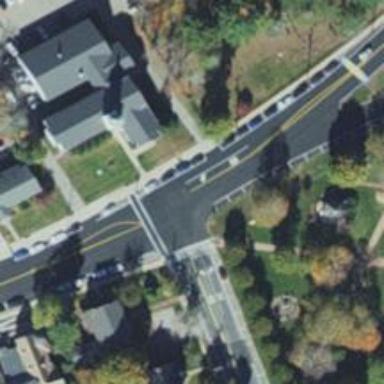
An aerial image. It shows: Marked crossing on footway.